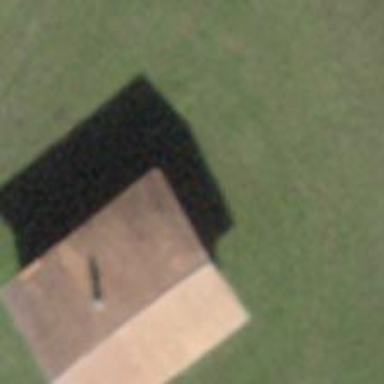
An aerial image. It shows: Rural barn.